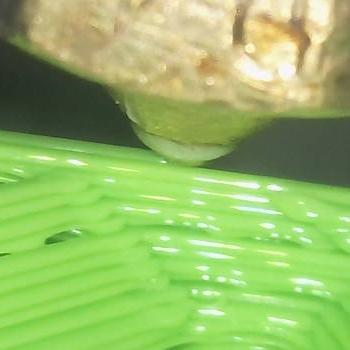
Flow rate: 94%